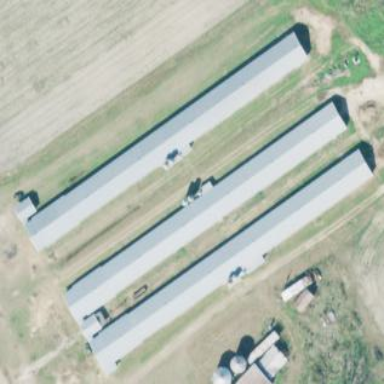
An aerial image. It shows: Poultry farmyard is depicted in the image.